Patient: sex F, age 31
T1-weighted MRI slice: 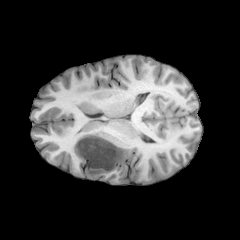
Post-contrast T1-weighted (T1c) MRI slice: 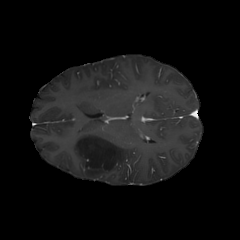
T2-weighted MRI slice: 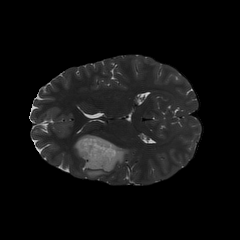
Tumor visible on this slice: yes
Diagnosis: Astrocytoma, IDH-mutant
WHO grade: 2